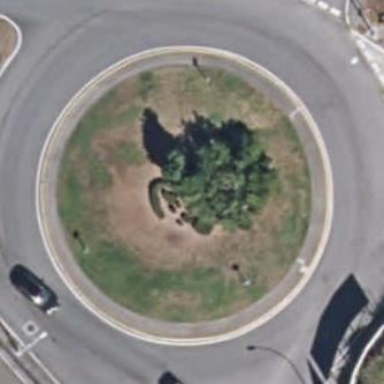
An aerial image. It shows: Roundabout on residential road.